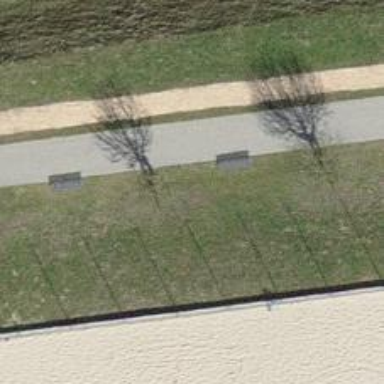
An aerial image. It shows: Bench.